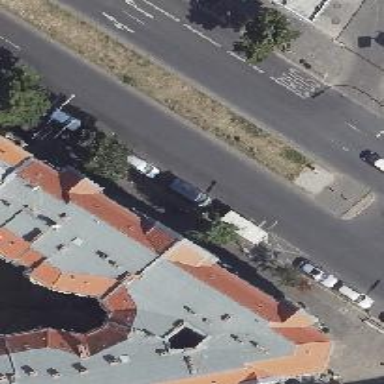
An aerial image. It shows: Bicycle parking located on the sidewalk.